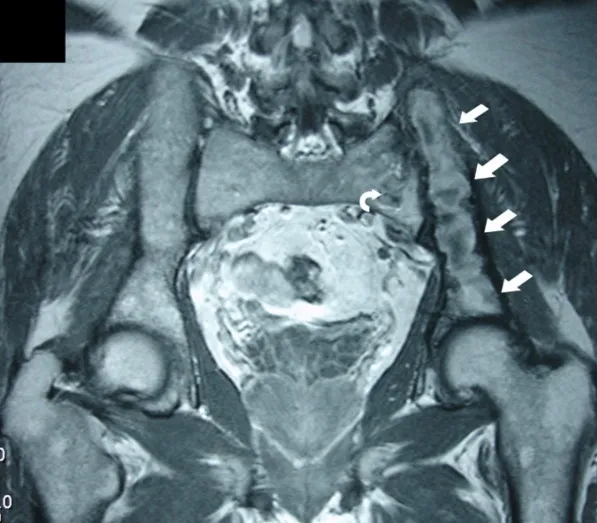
Post contrast coronal T1-weighted MRI shows a heterogeneous increased signal at the left iliac bone (arrows) and at the left sacral wing.
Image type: radiology (mri)